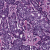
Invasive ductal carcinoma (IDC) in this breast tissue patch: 1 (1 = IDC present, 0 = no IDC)